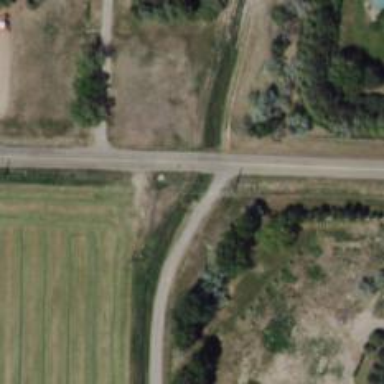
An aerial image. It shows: Tertiary road.